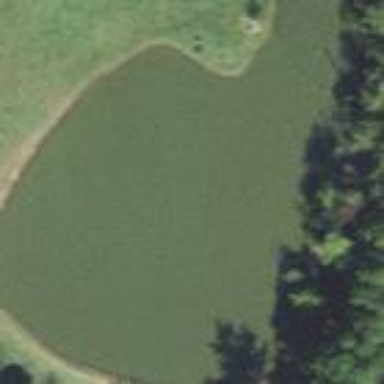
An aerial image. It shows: Pond surrounded by natural water.